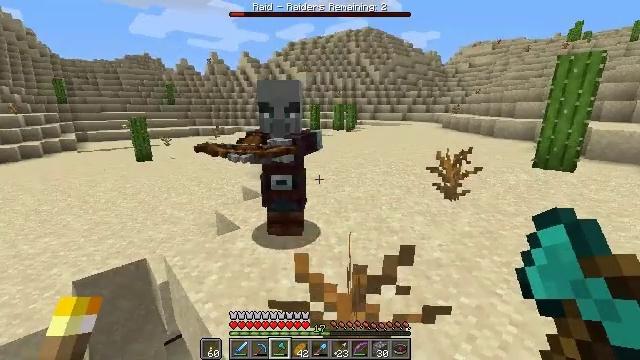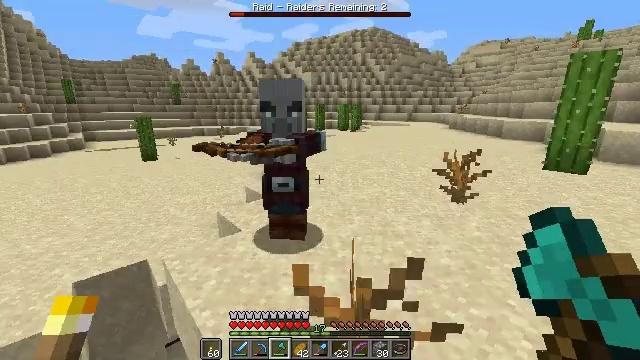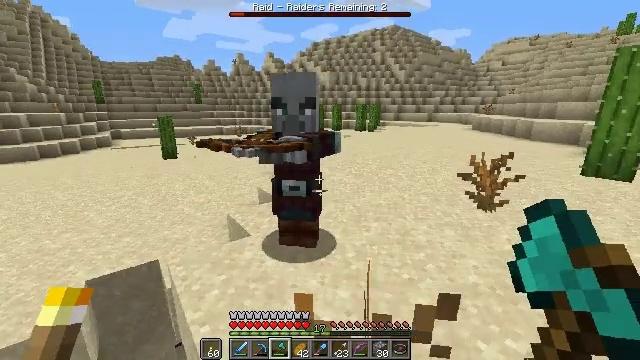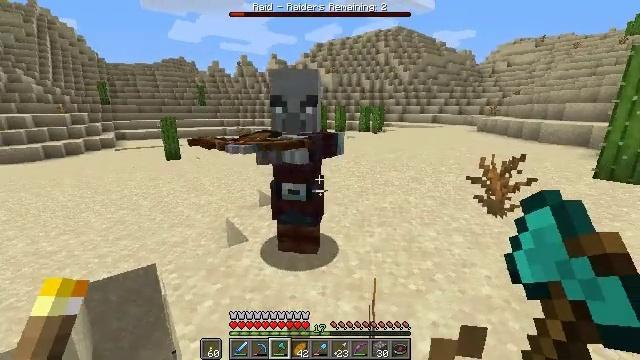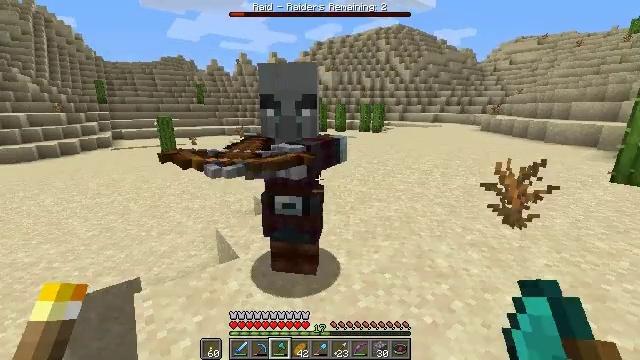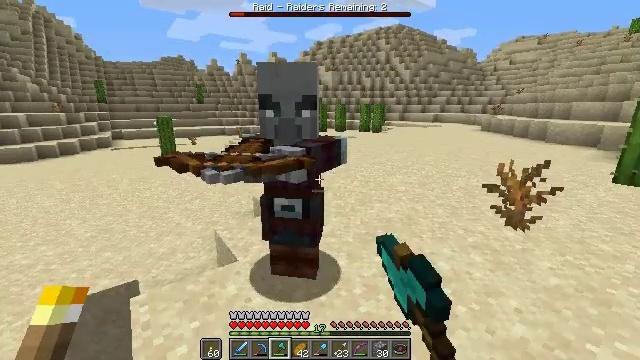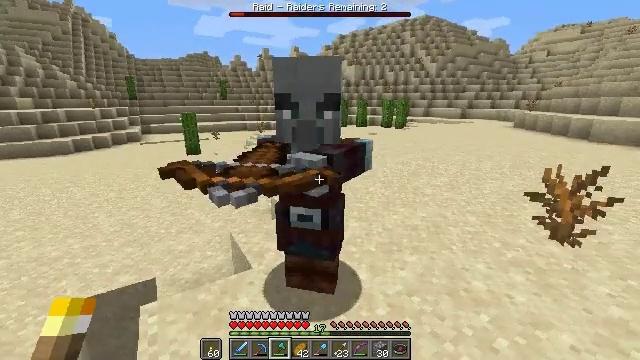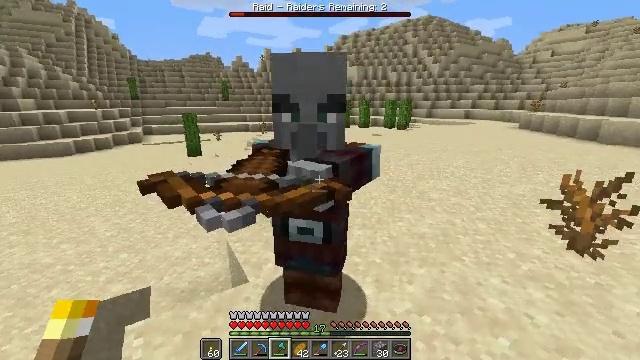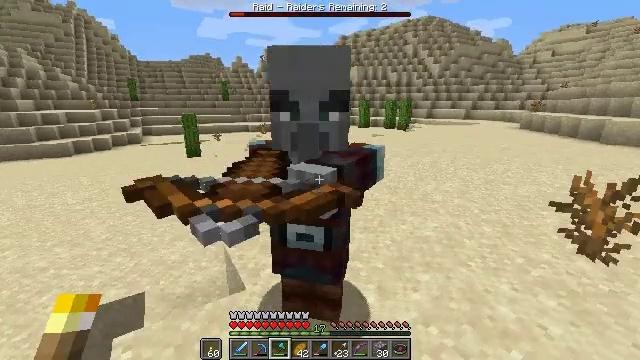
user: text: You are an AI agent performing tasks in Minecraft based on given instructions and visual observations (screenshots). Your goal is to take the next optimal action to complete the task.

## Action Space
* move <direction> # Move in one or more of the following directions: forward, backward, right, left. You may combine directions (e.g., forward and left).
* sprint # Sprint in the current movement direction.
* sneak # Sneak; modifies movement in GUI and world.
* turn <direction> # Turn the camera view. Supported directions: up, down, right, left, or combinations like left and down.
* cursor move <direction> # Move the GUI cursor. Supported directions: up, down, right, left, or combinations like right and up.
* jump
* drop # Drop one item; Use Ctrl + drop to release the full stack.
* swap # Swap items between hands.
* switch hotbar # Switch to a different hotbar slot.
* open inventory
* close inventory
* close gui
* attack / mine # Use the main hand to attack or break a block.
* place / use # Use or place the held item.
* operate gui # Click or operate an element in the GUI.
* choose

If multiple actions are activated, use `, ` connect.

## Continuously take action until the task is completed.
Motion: motion action
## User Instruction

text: Kill a pillager.
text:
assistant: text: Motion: move forward, turn left
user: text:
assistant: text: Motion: move forward, turn left
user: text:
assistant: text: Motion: move forward
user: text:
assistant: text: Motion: move forward, attack / mine
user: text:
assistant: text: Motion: move forward, attack / mine
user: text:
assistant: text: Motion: move forward, turn left, attack / mine
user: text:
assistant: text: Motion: no_op
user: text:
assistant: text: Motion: attack / mine
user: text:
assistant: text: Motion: attack / mine